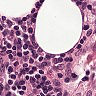
Metastatic tissue present: no